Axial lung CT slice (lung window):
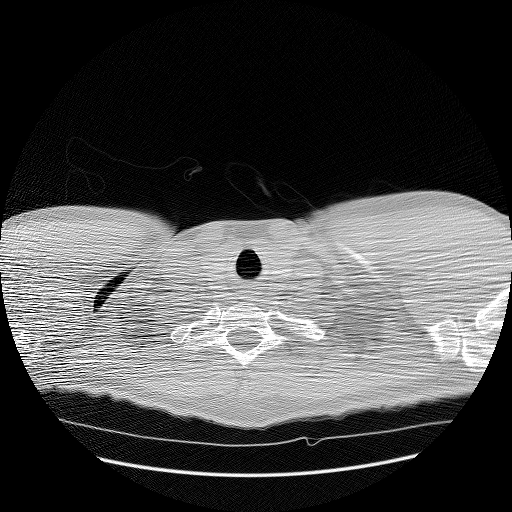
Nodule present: no